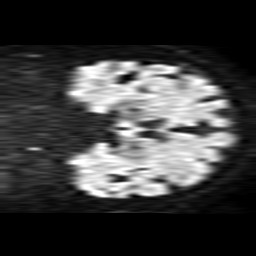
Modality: TRACE
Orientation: coronal
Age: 70
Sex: female
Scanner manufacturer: philips
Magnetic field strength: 1.5 T
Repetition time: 3.684 s
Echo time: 0.09411 s